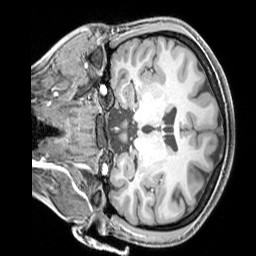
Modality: T1w
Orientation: coronal
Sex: female
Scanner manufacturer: siemens
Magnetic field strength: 3 T
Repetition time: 2.3 s
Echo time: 0.00226 s